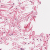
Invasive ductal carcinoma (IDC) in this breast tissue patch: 0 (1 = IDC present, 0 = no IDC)